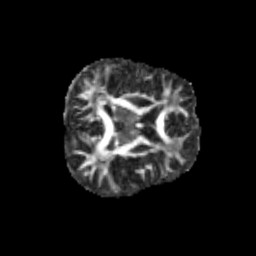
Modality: FA
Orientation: axial
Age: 12
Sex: female
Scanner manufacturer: siemens
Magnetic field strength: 3 T
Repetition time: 3.8 s
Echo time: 0.07 s